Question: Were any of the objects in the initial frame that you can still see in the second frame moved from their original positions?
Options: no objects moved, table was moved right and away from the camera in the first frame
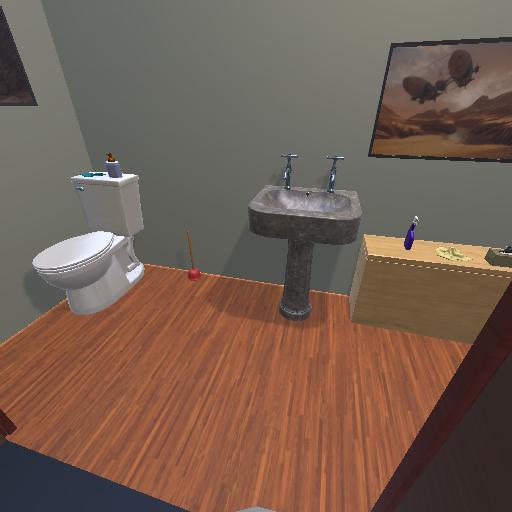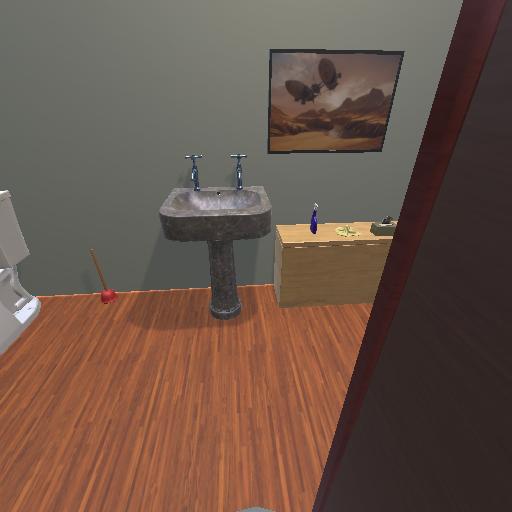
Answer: no objects moved